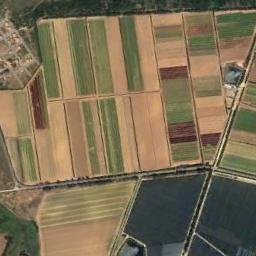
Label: rectangular_farmland